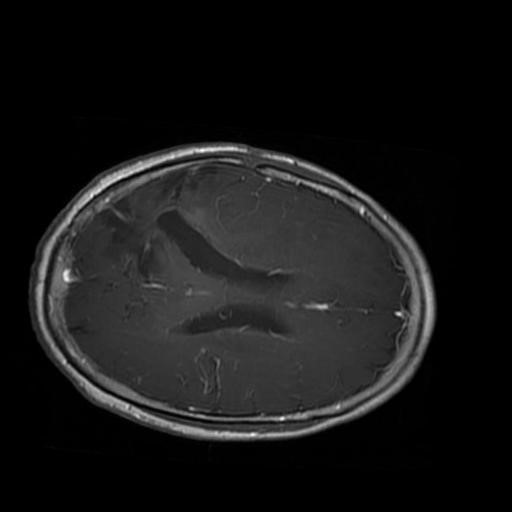
Label: brain_glioma